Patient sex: M
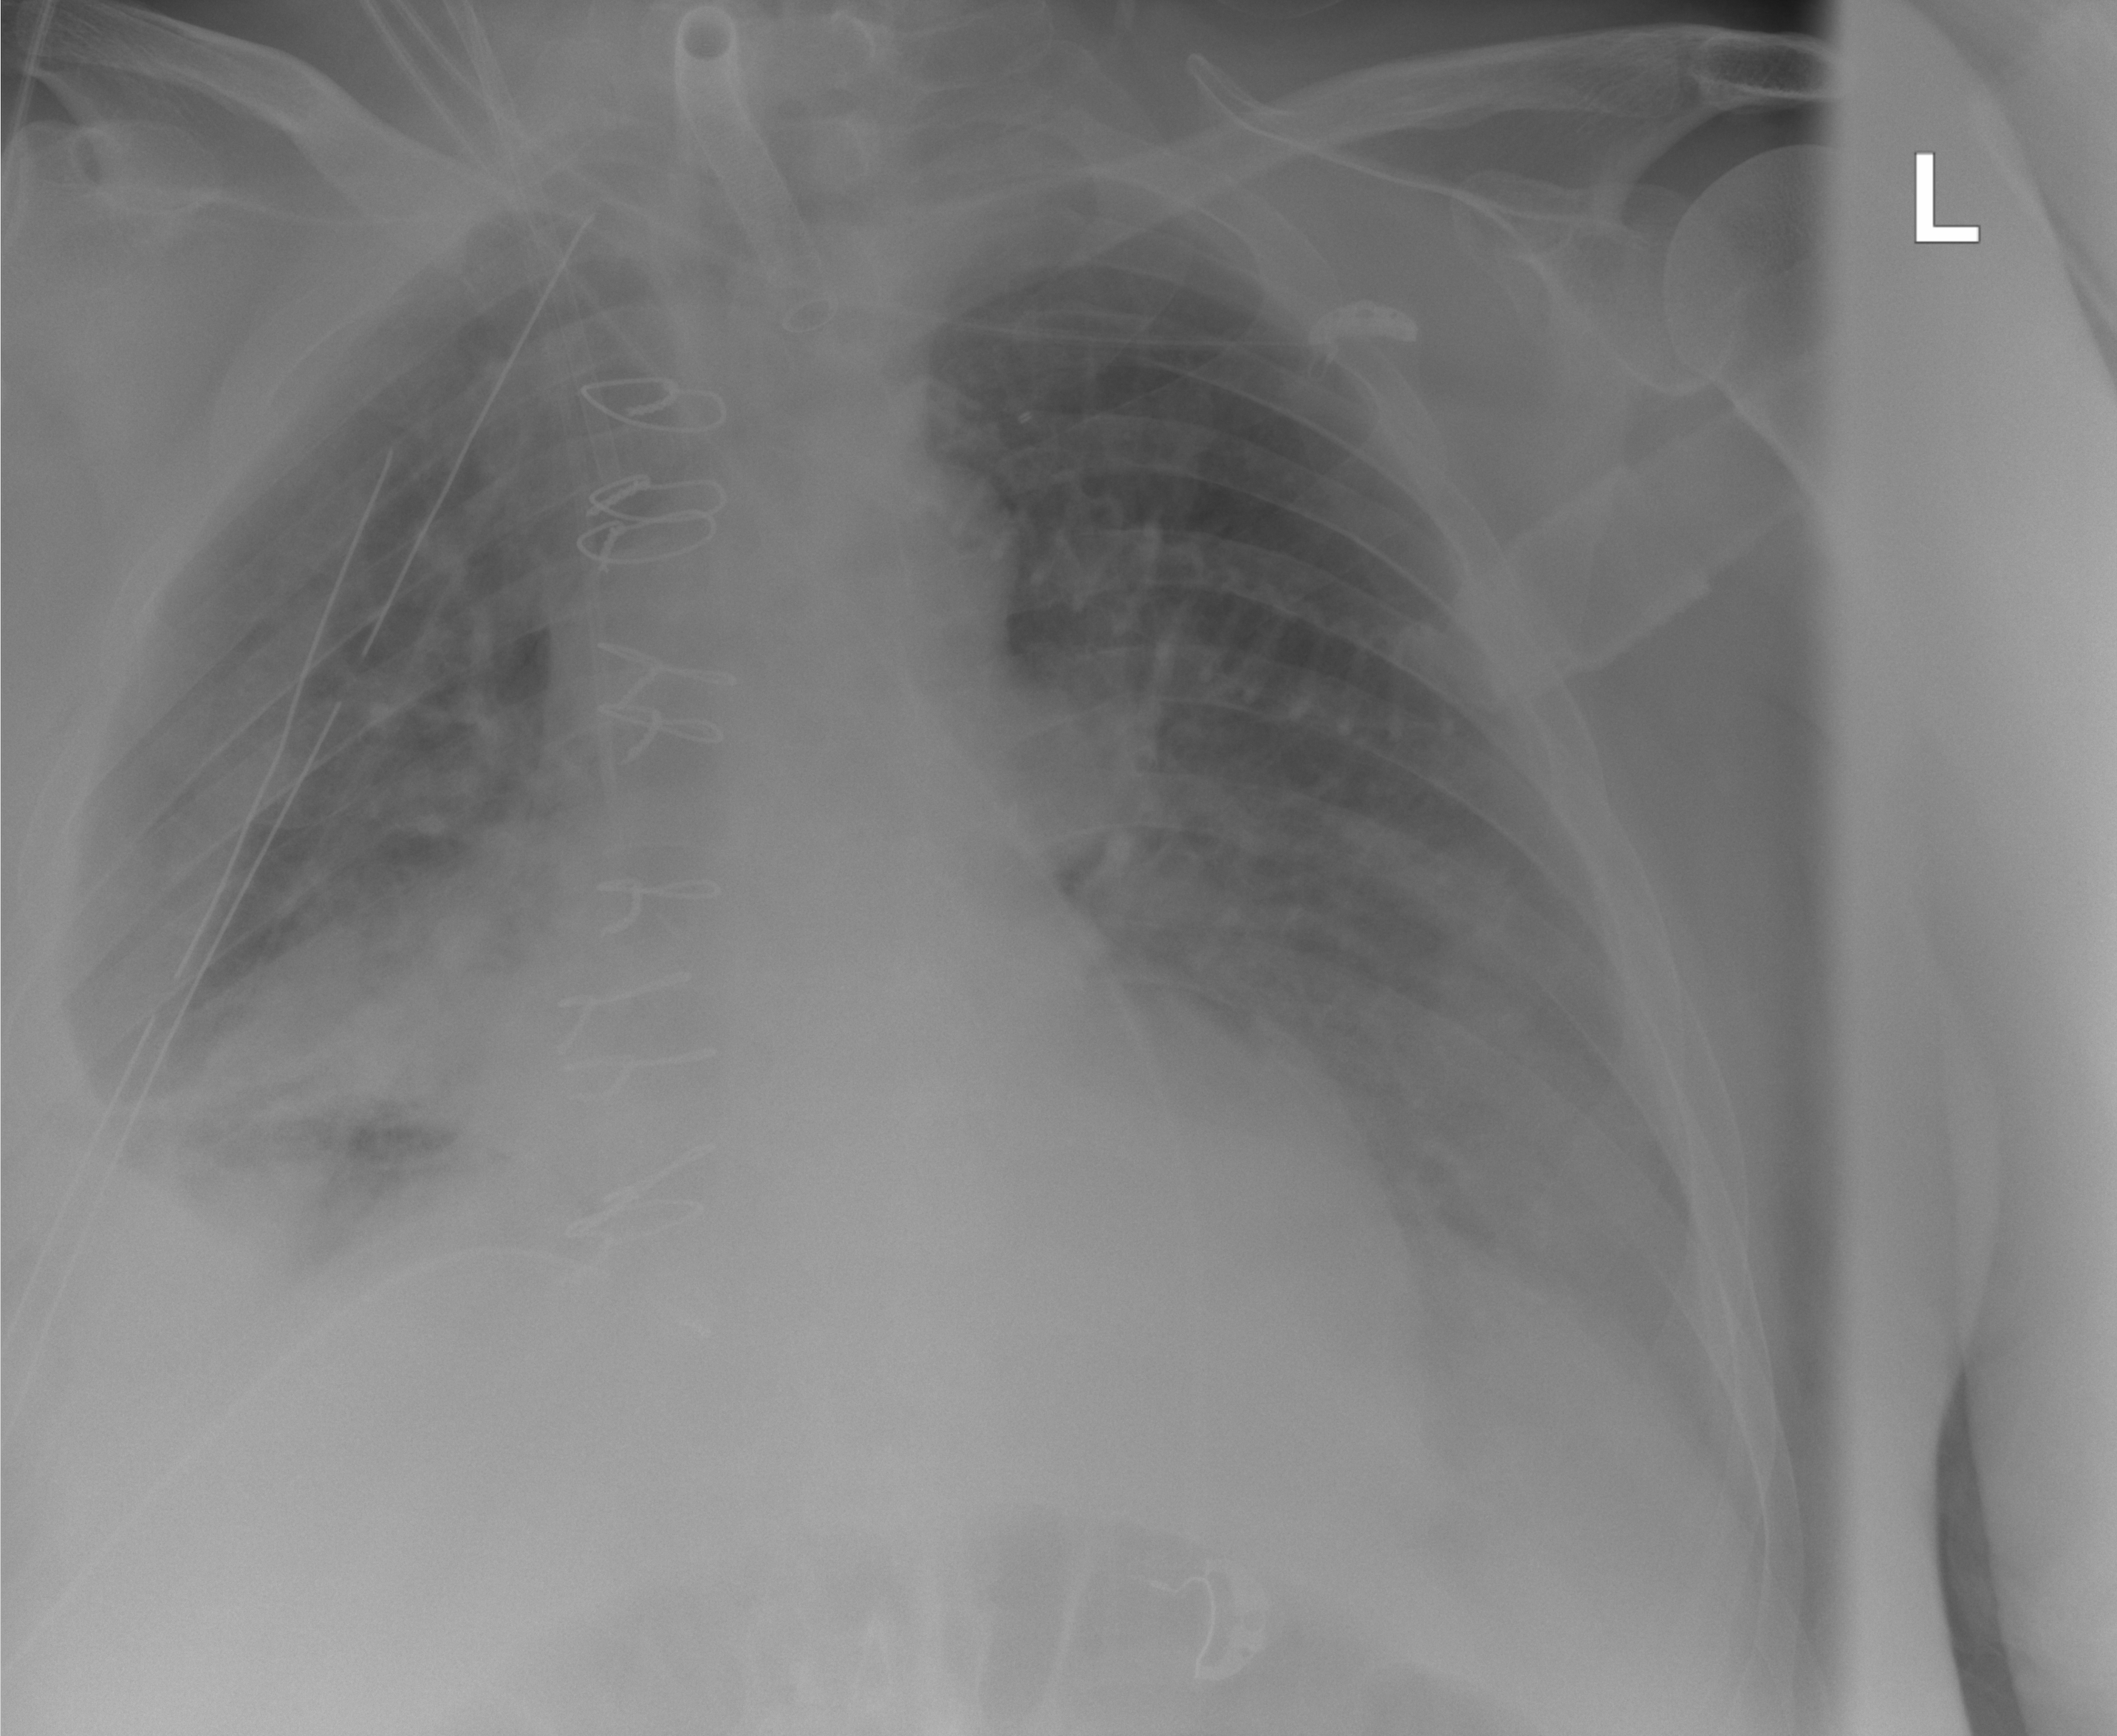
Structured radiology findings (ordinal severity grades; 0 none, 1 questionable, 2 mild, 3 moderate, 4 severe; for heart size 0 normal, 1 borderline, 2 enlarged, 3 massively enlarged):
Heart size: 2
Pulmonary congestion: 2
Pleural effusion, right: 2
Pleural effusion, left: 2
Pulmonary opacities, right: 2
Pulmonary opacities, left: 0
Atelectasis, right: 2
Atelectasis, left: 2